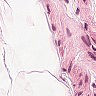
Metastatic tissue present: no